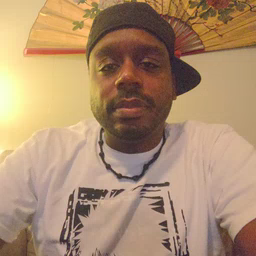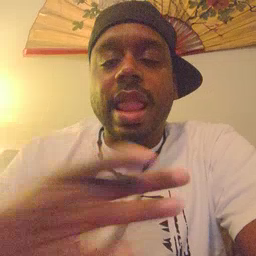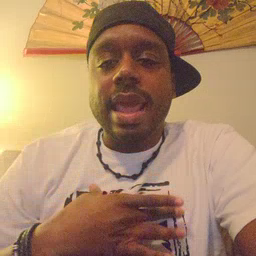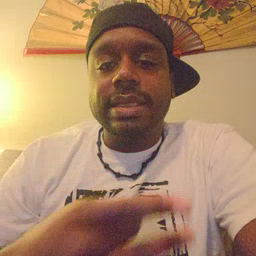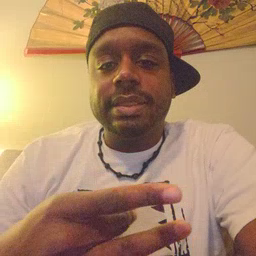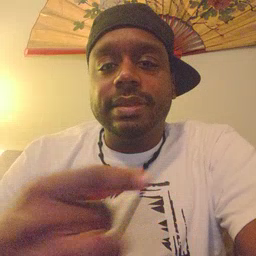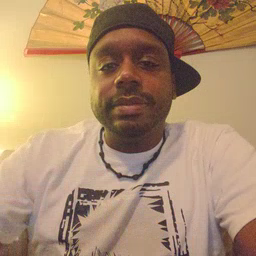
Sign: like